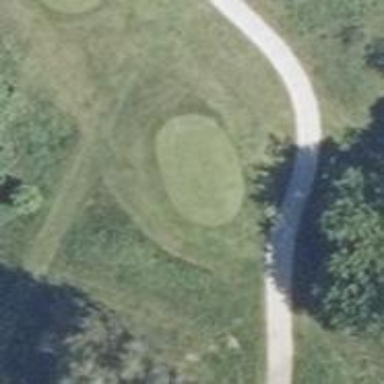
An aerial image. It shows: Golf tee.